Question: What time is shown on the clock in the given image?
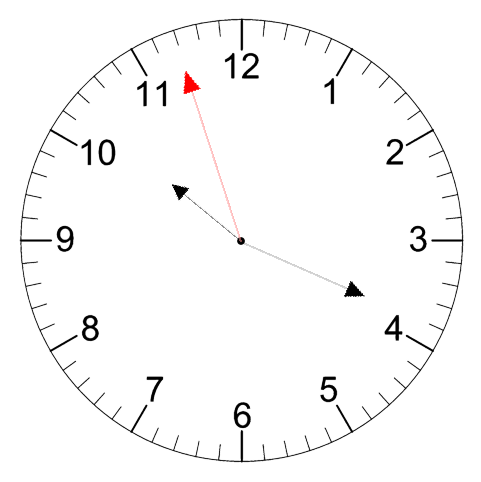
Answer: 10:18:57